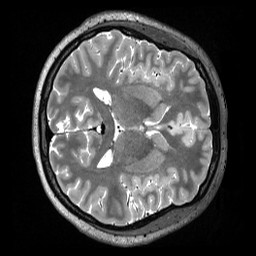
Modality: T2w
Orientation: axial
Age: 25
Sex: female
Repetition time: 3.2 s
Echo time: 0.563 s